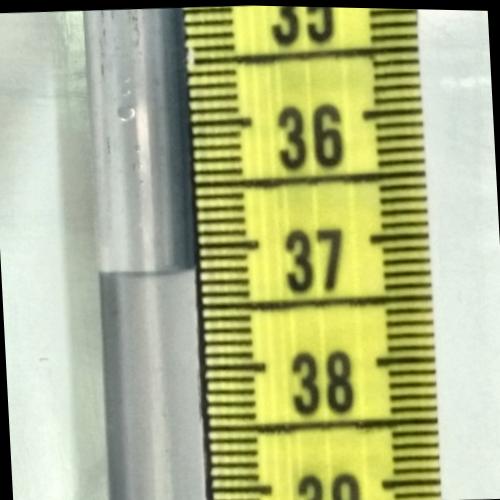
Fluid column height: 37.2 cm